Chest X-ray:
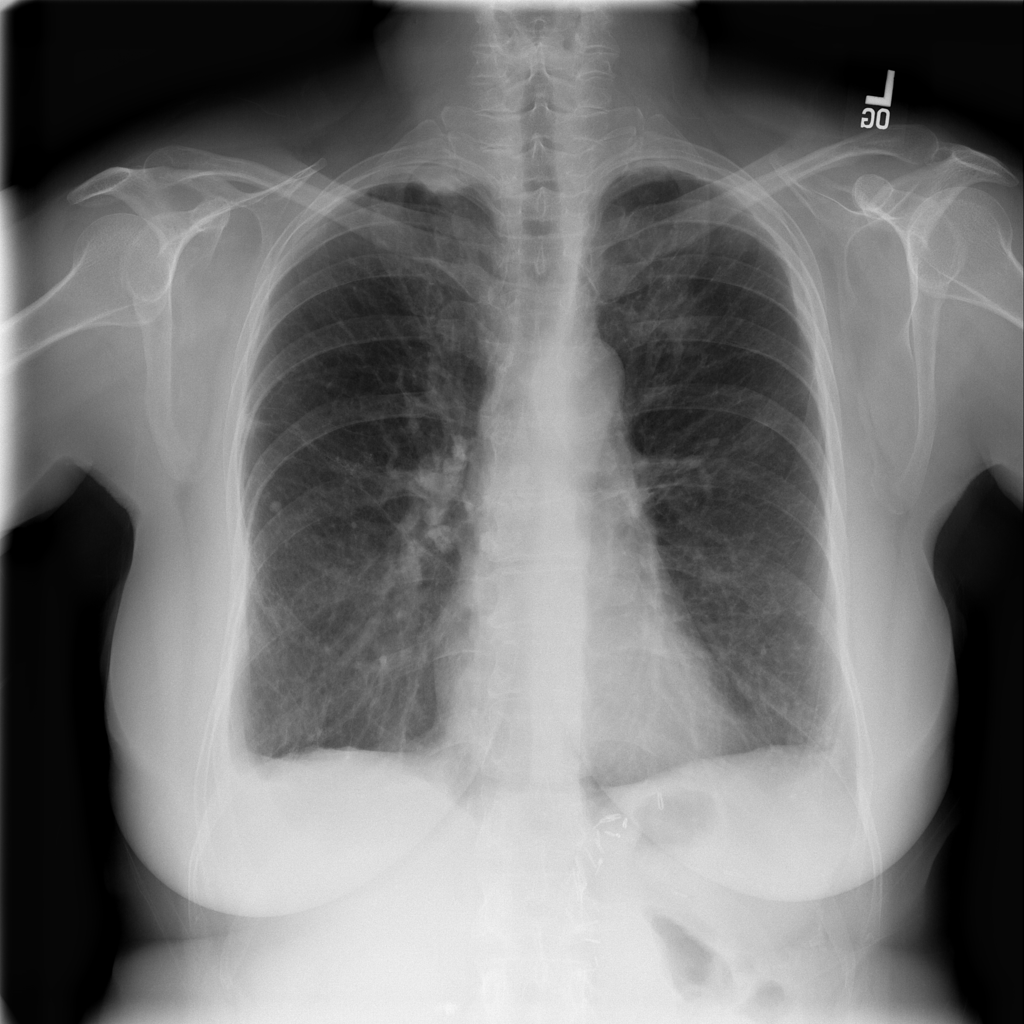
Findings: Consolidation, Calcification, Pleural Thickening
No abnormal finding: no